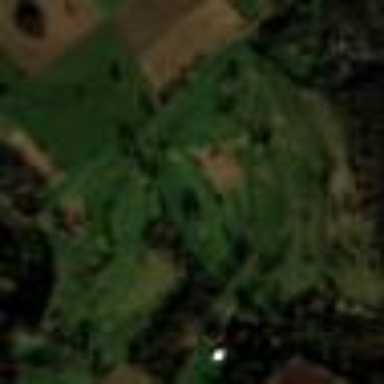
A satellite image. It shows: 18-hole golf course situated within leisure land.